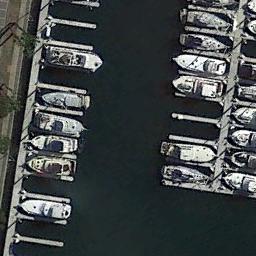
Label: harbor